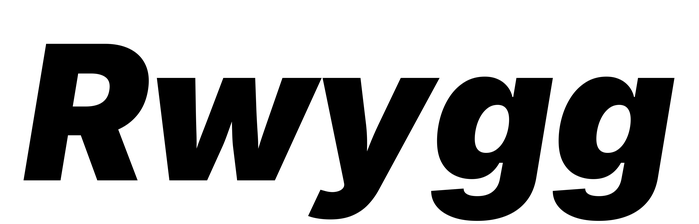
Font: Inter-Italic_Black_Italic